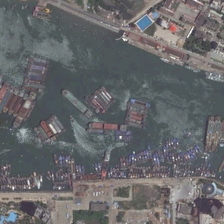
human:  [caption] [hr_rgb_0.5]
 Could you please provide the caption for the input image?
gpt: many boats are in a port near some buildings and green trees .

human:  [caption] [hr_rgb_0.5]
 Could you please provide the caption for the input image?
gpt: many boats are in a port near some buildings and green trees .

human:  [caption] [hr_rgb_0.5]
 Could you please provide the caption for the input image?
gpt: many boats are in a port near some buildings and green trees .

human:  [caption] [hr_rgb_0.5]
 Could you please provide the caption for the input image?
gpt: many boats are in a port near some buildings and green trees .

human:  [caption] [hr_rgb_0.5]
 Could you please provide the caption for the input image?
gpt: many boats are in a port near some buildings and green trees .